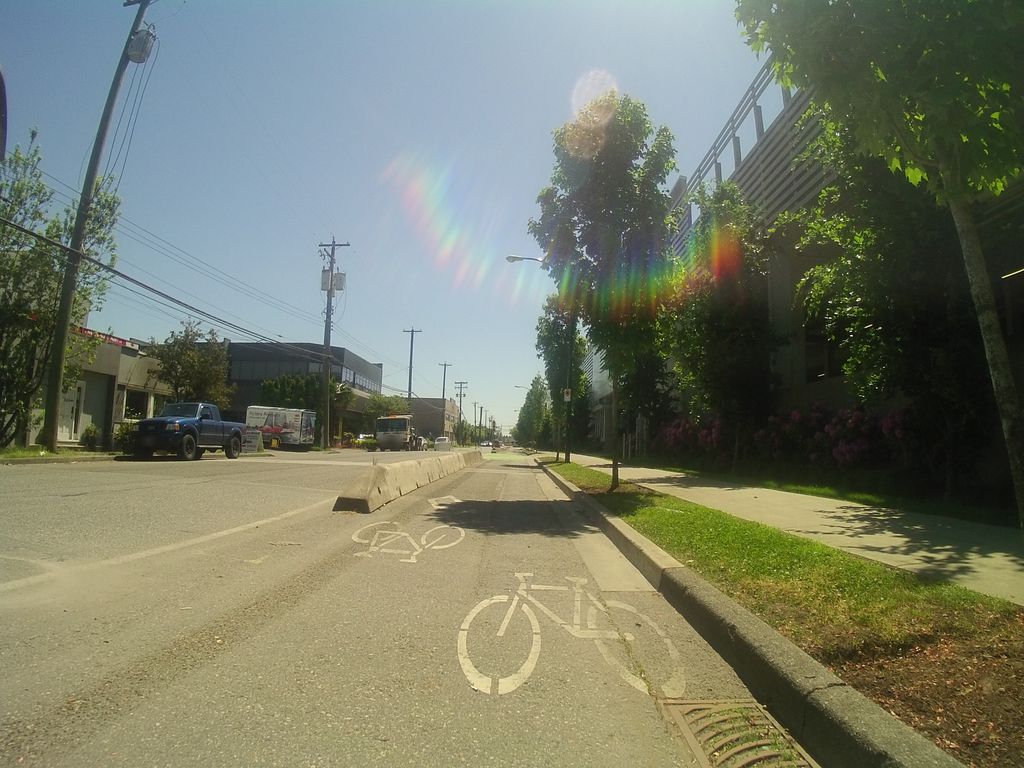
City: vancouver